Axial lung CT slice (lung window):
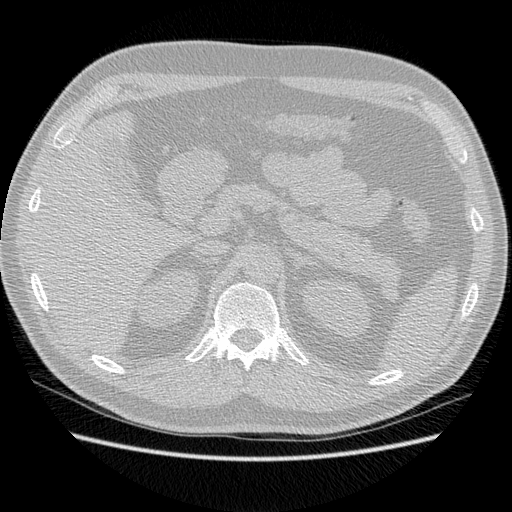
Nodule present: no